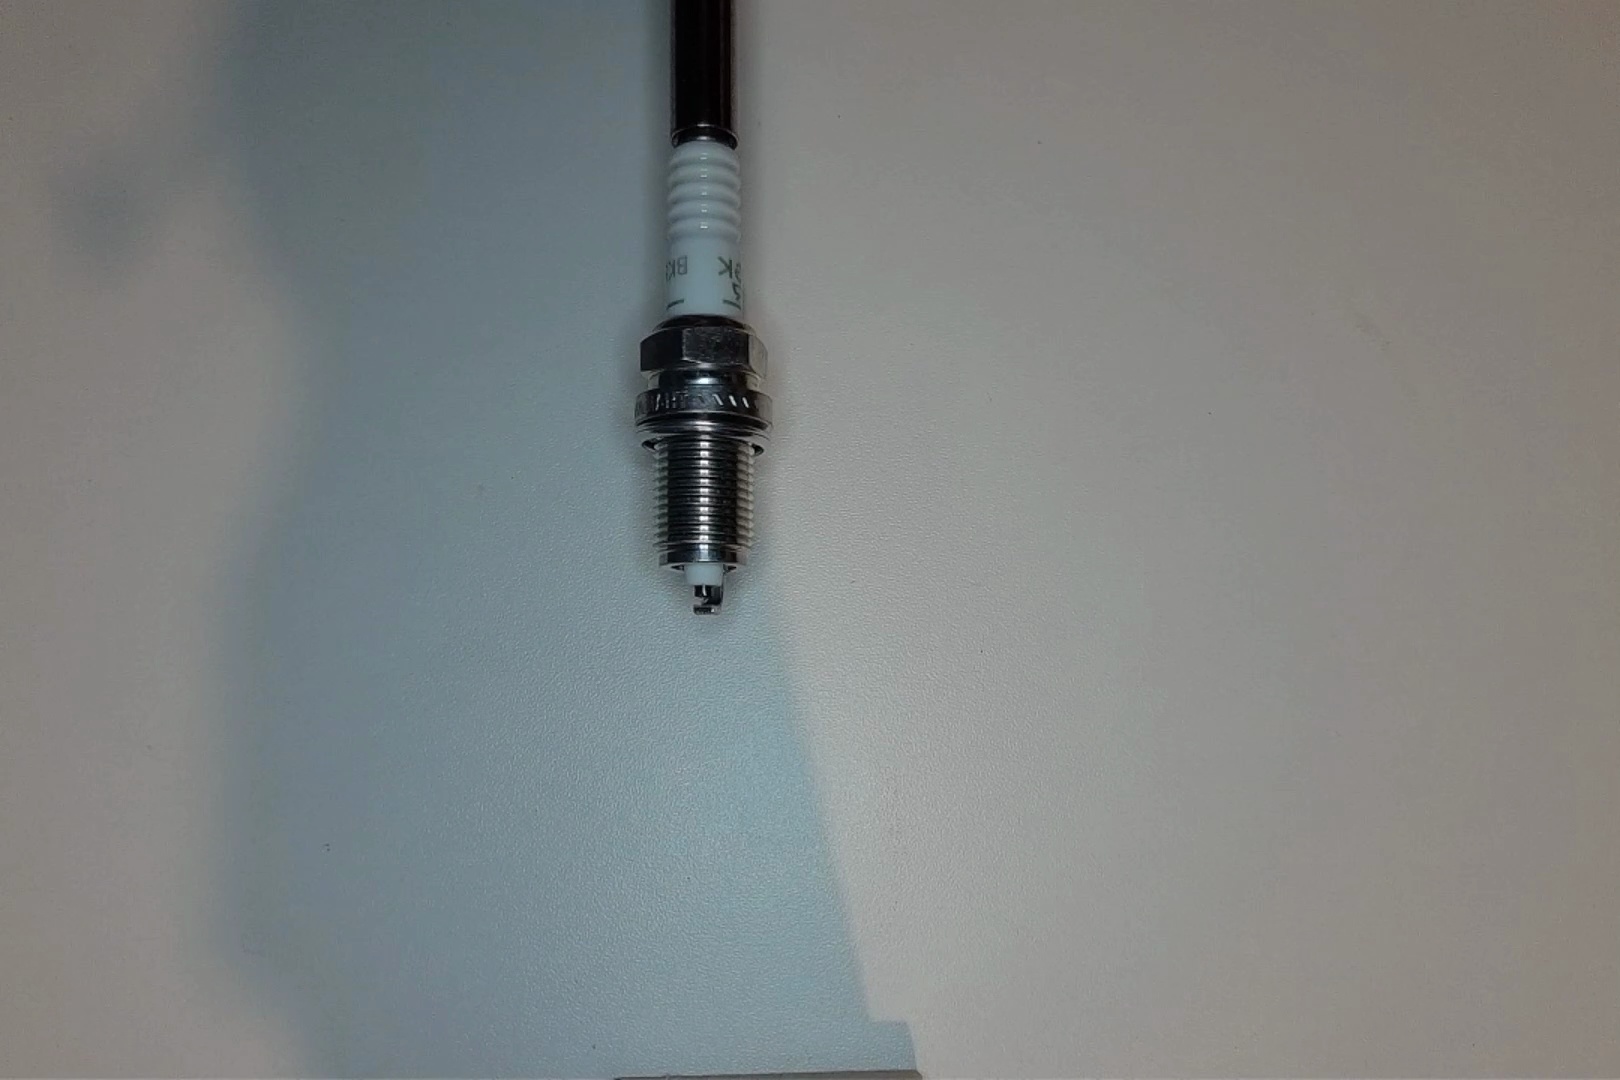
Label: no anomaly